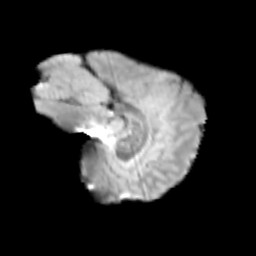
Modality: T2w
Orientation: sagittal
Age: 12
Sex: male
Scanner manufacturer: siemens
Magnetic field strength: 3 T
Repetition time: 3.8 s
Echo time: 0.07 s